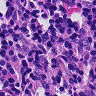
Metastatic tissue present: no